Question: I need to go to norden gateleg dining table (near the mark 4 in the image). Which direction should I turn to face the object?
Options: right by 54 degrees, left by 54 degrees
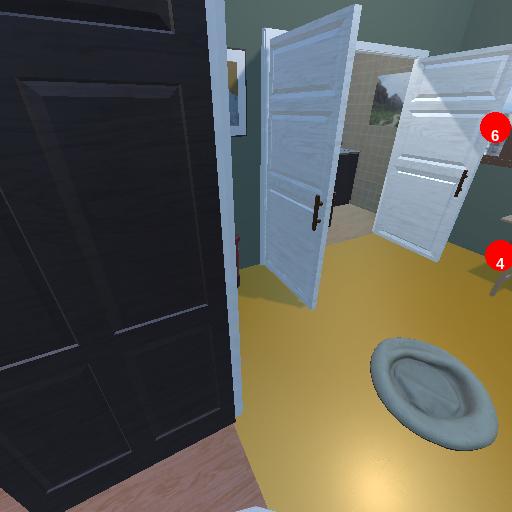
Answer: right by 54 degrees